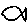
Label: fish